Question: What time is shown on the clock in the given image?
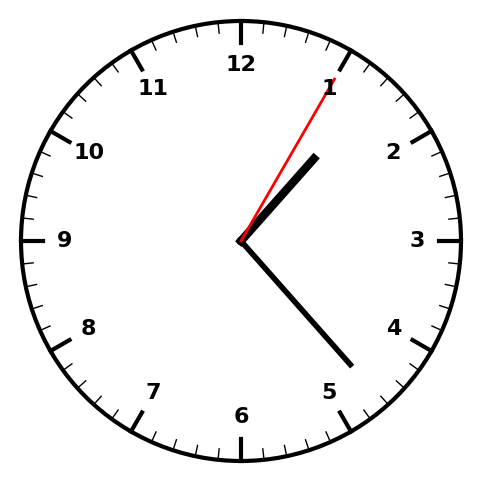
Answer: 01:23:05